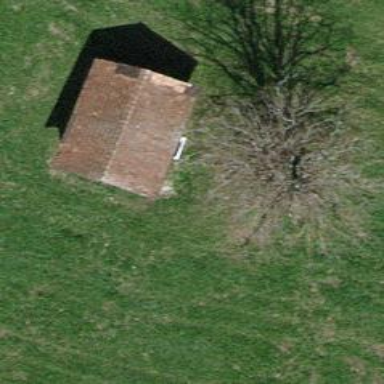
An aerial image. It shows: Shed.